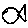
Label: fish